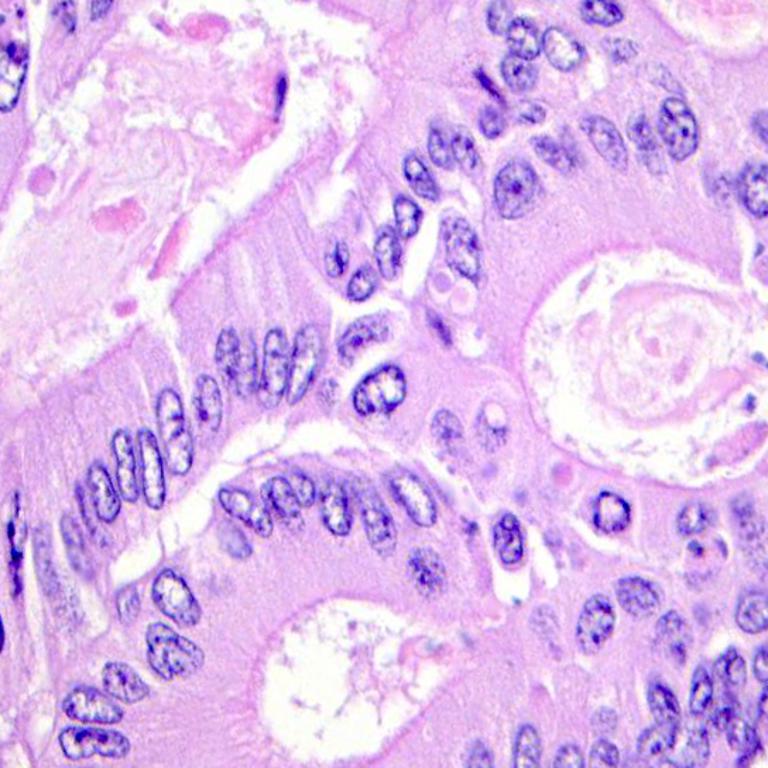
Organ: colon
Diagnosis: adenocarcinomas